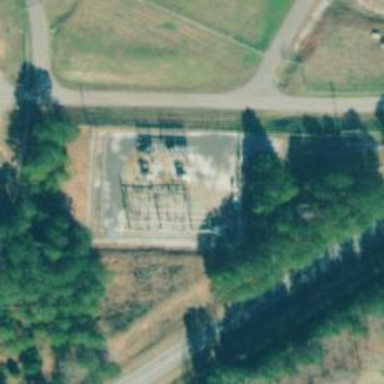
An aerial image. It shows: Distribution power substation secured by fence.